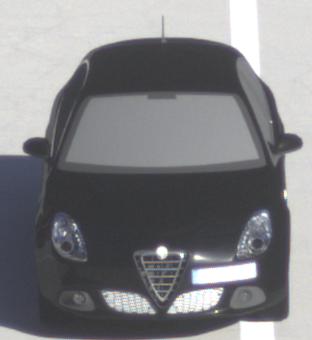
Make: Alfa Romeo
Model: Giulietta 1.4 TB 16V
Detailed model: Giulietta (940)
Model produced from: 2010/05
Model produced until: 2013/03
Doors: 5
Color: black
Road condition: dry road
Daytime: midday
Contrast: high contrast